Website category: auto
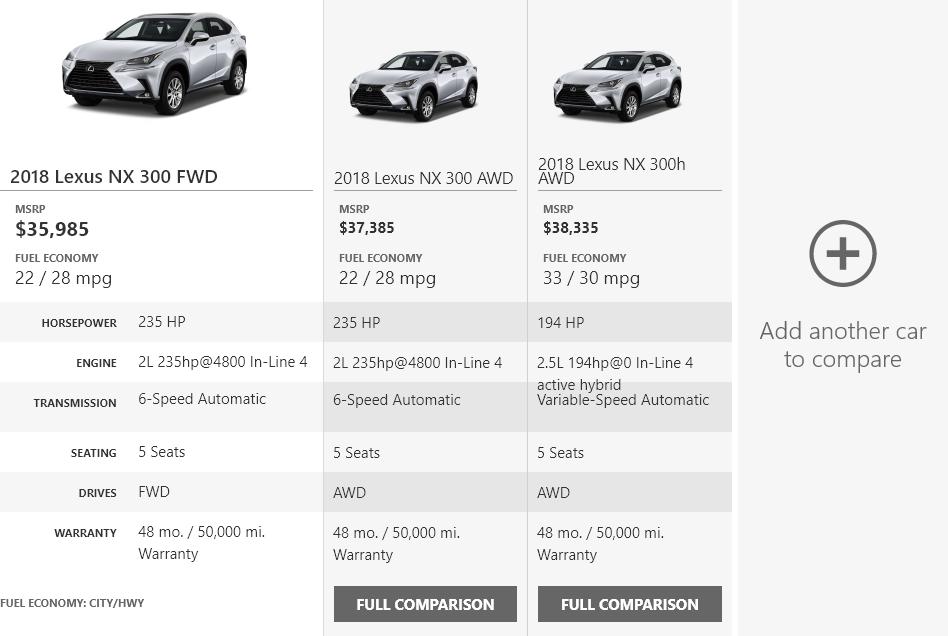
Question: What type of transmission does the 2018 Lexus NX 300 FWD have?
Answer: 6-Speed Automatic

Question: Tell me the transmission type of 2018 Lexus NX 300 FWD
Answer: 6-Speed Automatic

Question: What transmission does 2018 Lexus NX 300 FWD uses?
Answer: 6-Speed Automatic

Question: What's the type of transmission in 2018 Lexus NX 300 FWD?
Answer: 6-Speed Automatic

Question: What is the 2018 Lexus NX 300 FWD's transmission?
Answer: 6-Speed Automatic

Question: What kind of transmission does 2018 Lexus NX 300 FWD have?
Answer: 6-Speed Automatic

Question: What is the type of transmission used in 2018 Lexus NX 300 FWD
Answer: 6-Speed Automatic

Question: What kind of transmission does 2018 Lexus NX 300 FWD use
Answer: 6-Speed Automatic

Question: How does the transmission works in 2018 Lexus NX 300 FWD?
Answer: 6-Speed Automatic

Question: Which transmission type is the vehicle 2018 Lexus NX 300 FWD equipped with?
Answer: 6-Speed Automatic

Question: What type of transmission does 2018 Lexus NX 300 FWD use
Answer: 6-Speed Automatic

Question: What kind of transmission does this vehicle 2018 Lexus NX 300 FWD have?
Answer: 6-Speed Automatic

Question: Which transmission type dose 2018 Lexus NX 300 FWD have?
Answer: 6-Speed Automatic

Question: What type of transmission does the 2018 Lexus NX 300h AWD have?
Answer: Variable-Speed Automatic

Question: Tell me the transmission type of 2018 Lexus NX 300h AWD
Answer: Variable-Speed Automatic

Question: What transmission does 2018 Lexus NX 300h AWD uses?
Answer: Variable-Speed Automatic

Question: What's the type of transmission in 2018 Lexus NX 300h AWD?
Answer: Variable-Speed Automatic

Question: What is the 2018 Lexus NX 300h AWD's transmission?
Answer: Variable-Speed Automatic

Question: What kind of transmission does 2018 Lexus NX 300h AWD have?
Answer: Variable-Speed Automatic

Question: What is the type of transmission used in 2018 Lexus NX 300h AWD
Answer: Variable-Speed Automatic

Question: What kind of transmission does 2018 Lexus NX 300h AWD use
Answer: Variable-Speed Automatic

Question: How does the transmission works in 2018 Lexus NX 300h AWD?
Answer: Variable-Speed Automatic

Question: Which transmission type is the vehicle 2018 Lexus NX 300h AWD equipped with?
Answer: Variable-Speed Automatic

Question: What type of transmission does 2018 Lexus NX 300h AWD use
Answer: Variable-Speed Automatic

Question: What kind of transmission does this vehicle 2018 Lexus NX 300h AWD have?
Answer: Variable-Speed Automatic

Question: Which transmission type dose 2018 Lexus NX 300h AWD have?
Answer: Variable-Speed Automatic

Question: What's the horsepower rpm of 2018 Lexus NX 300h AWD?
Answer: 194 HP

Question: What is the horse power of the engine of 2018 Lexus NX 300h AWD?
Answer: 194 HP

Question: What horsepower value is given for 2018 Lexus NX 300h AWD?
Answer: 194 HP

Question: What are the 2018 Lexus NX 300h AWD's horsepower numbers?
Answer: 194 HP

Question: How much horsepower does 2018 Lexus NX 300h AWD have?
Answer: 194 HP

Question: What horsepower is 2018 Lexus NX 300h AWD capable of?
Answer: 194 HP

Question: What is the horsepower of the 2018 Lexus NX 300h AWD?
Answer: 194 HP

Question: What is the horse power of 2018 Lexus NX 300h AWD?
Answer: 194 HP

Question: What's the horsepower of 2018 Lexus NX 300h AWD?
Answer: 194 HP

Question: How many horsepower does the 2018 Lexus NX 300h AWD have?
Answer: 194 HP

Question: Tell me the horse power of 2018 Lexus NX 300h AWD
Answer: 194 HP

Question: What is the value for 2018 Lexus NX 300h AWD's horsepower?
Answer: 194 HP

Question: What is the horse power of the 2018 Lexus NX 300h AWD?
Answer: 194 HP

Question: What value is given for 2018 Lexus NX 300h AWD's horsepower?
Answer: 194 HP

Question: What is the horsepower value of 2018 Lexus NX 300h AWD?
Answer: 194 HP

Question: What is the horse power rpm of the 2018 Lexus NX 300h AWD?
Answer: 194 HP

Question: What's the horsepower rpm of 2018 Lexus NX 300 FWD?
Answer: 235 HP

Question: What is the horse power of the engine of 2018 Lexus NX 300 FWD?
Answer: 235 HP

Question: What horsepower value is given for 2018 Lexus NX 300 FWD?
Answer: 235 HP

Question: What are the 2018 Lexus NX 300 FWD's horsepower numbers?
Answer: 235 HP

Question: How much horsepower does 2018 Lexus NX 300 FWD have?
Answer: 235 HP

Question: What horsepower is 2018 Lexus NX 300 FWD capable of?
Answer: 235 HP

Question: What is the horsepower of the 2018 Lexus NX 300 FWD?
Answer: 235 HP

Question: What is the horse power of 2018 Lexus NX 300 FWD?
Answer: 235 HP

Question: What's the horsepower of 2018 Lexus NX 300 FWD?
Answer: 235 HP

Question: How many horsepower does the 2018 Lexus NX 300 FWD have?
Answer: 235 HP

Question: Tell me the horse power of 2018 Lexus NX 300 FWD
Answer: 235 HP

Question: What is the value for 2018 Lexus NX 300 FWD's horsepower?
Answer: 235 HP

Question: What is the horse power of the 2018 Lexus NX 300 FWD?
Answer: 235 HP

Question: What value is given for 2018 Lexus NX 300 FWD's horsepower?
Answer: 235 HP

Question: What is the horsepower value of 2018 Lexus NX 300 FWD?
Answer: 235 HP

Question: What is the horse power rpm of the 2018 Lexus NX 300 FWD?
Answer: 235 HP

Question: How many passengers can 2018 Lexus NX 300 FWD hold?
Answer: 5 Seats

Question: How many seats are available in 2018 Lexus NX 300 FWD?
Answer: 5 Seats

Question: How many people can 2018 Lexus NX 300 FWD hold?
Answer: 5 Seats

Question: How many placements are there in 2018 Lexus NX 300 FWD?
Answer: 5 Seats

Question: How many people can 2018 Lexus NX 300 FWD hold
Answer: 5 Seats

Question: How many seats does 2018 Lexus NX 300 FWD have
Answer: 5 Seats